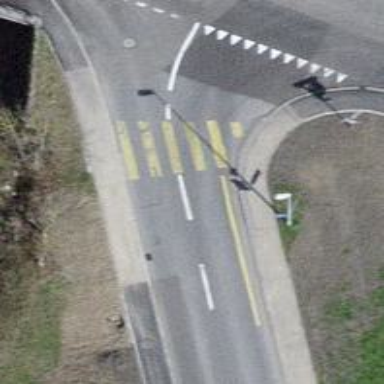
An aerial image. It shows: Uncontrolled road crossing.